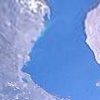
Label: water